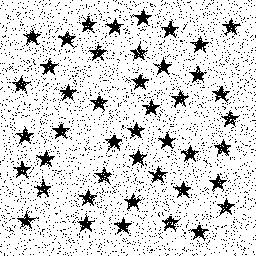
Squares: 0
Triangles: 0
Stars: 44
Total shapes: 44